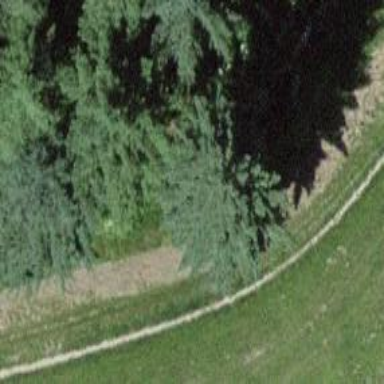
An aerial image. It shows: Dirt path with grade3 tracktype.